Field crop: tomato
Growth stage: 1
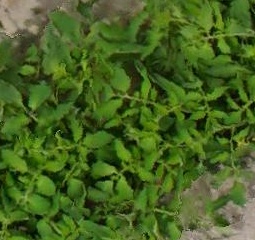
Species: tomato